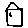
Label: house